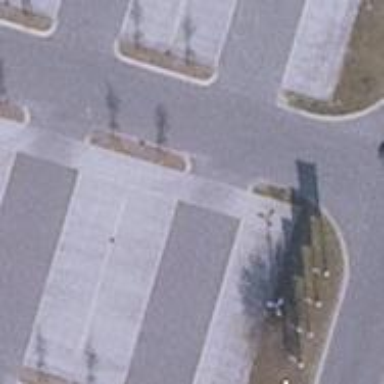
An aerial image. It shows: Parking aisle designated as service road.